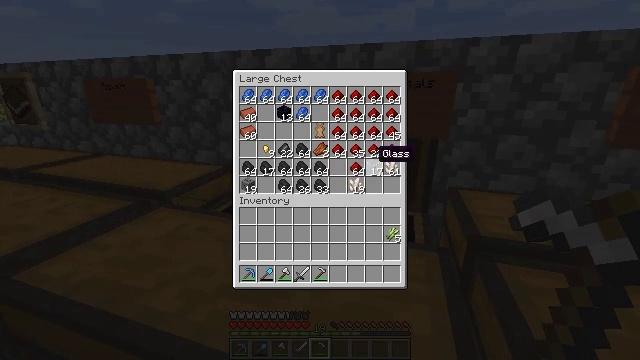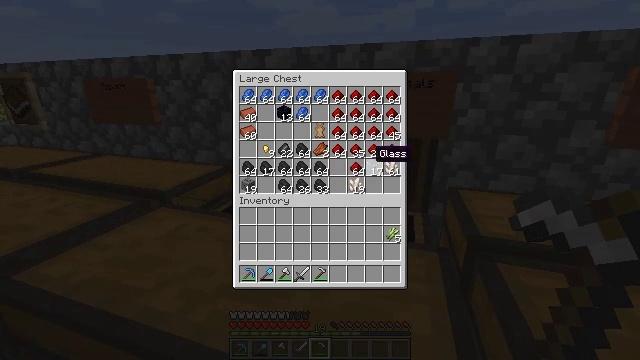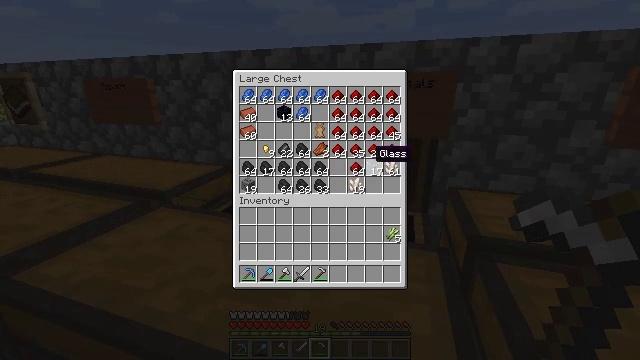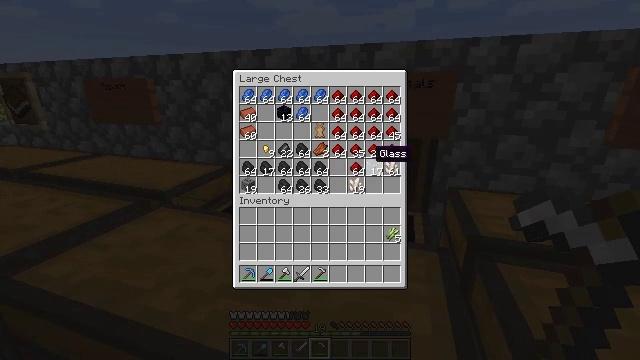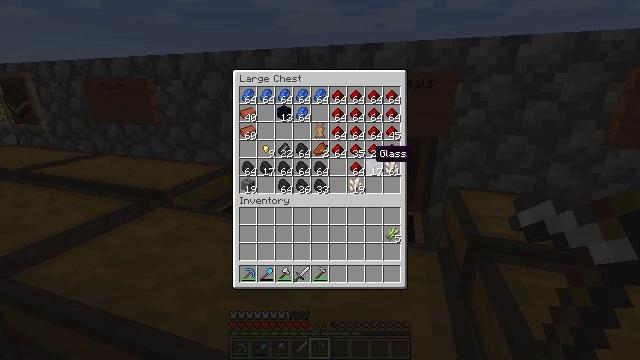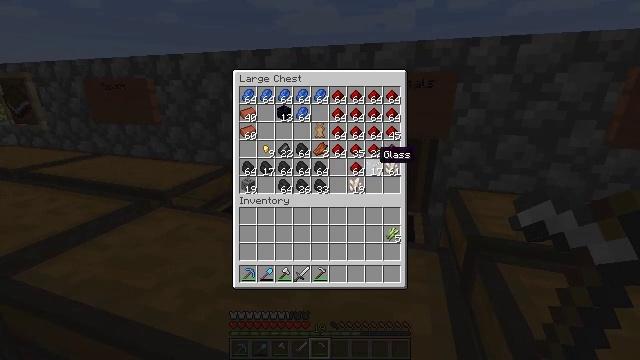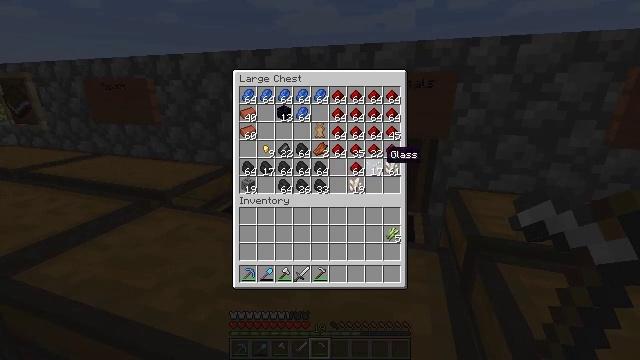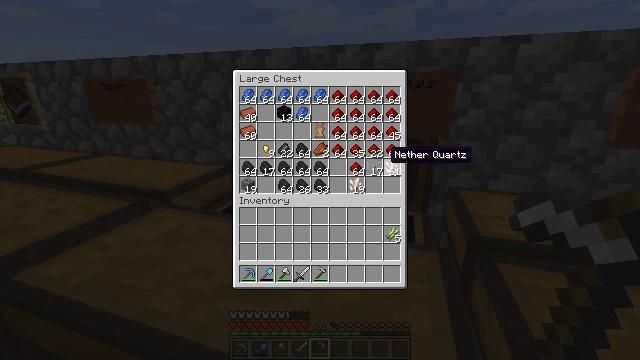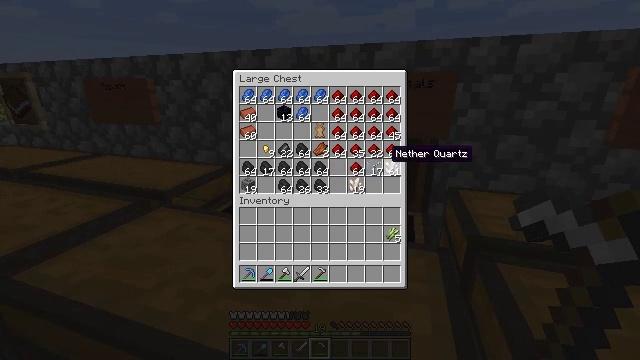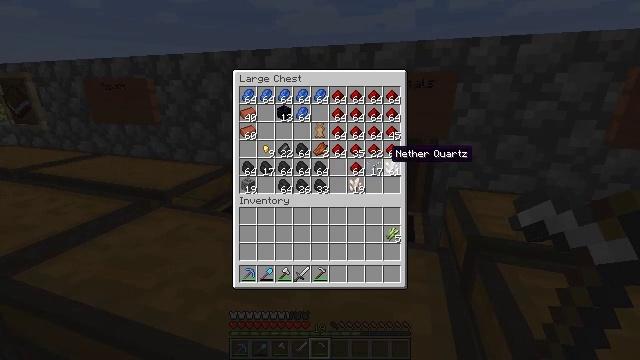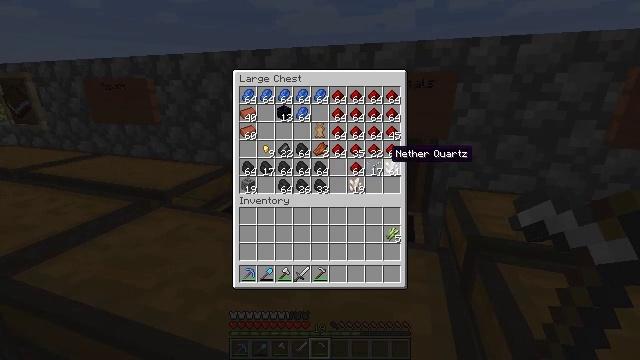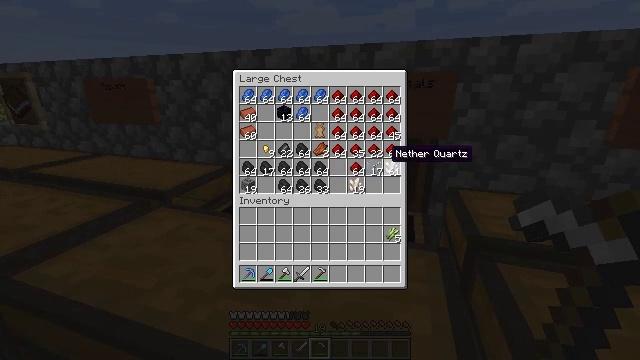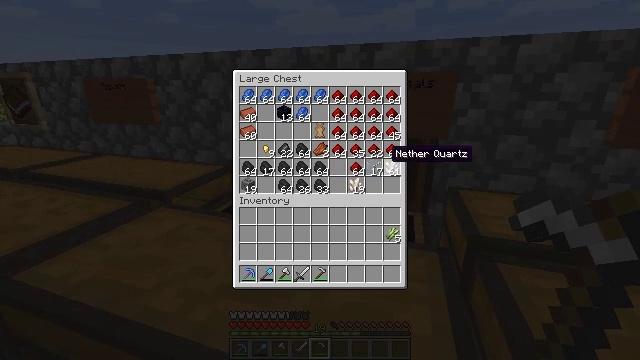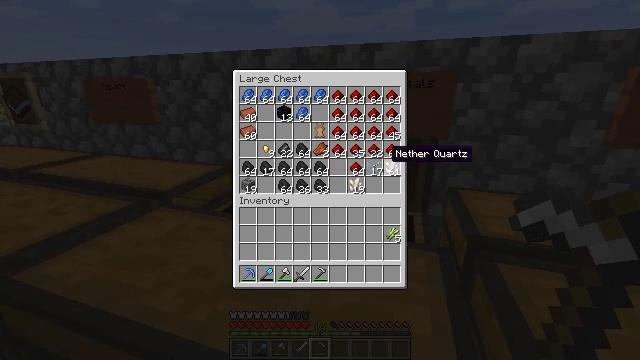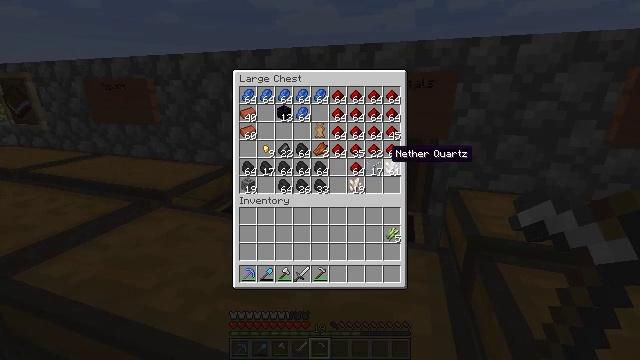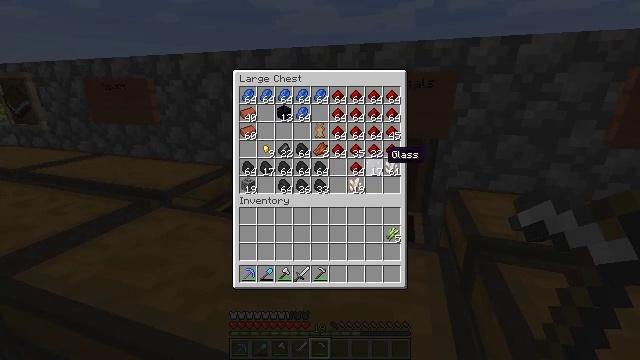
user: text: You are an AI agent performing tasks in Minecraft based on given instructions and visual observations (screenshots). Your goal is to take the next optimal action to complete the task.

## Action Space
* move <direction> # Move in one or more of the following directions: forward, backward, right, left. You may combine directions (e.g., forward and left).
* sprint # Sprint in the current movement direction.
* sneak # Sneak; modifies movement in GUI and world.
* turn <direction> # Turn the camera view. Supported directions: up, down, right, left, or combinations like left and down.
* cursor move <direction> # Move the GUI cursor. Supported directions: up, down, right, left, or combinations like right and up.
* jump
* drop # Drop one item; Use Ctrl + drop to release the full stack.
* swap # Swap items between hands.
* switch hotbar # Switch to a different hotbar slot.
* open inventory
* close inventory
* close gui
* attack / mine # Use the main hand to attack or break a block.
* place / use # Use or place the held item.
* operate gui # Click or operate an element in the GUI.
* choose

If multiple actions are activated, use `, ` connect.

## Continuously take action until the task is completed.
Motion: motion action
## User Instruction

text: Remove the acacia wall sign with a hit.
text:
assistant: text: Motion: no_op
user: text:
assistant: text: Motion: no_op
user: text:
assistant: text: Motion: no_op
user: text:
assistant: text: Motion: no_op
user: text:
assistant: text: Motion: no_op
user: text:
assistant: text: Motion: cursor move right
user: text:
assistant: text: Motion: no_op
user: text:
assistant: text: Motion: no_op
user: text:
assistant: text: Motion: no_op
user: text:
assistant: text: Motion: no_op
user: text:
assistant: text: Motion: no_op
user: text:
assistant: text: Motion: no_op
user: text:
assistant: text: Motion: no_op
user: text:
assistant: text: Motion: no_op
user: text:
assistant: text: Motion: no_op
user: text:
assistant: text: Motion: cursor move left
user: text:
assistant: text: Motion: cursor move left
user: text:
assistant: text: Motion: cursor move left
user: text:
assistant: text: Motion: no_op
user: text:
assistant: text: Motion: no_op
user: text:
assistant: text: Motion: no_op
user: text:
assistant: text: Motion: no_op
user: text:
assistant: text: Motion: no_op
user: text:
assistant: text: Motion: no_op
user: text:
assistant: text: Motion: no_op
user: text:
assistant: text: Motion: no_op
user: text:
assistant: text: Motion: no_op
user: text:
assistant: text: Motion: no_op
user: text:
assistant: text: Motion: operate gui
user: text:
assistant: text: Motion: operate gui